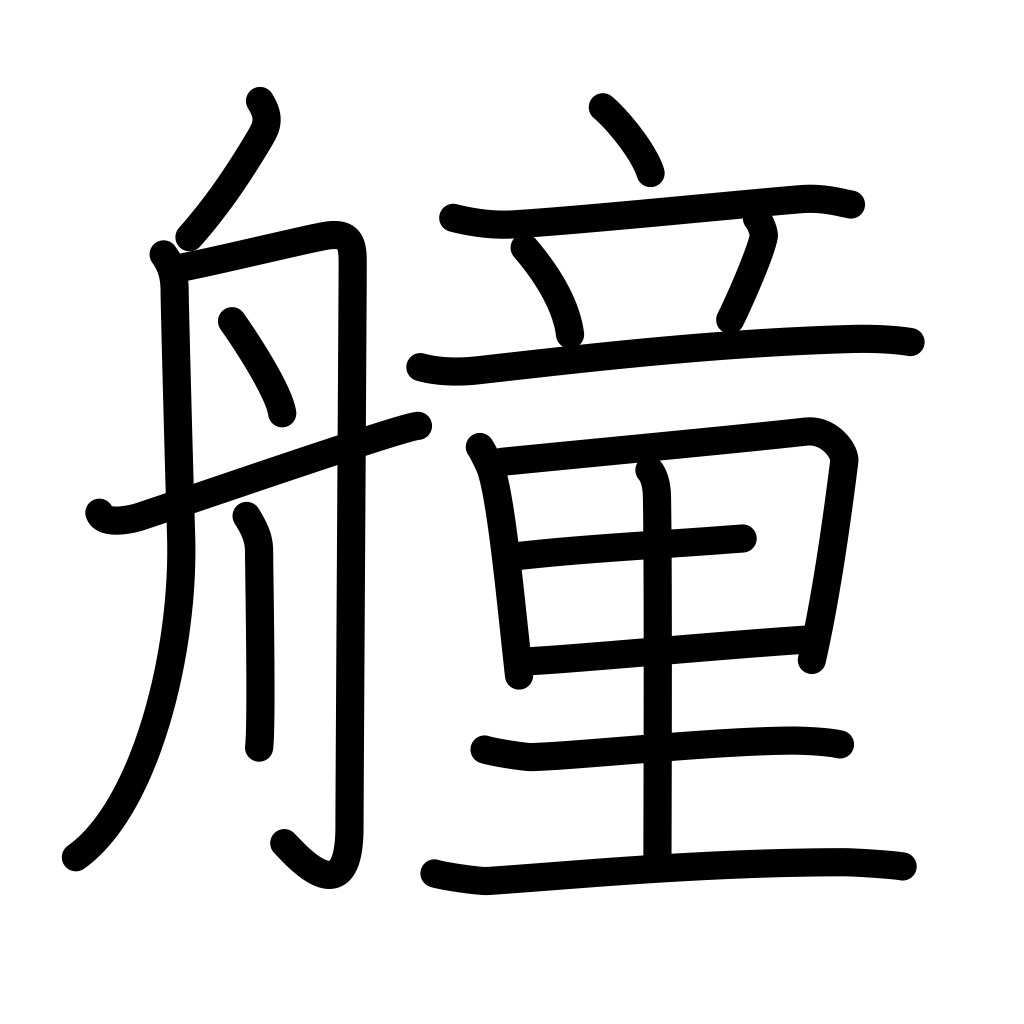
Meaning: fighting ship